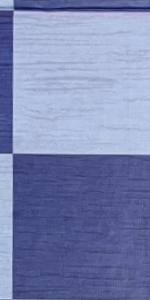
Label: Empty